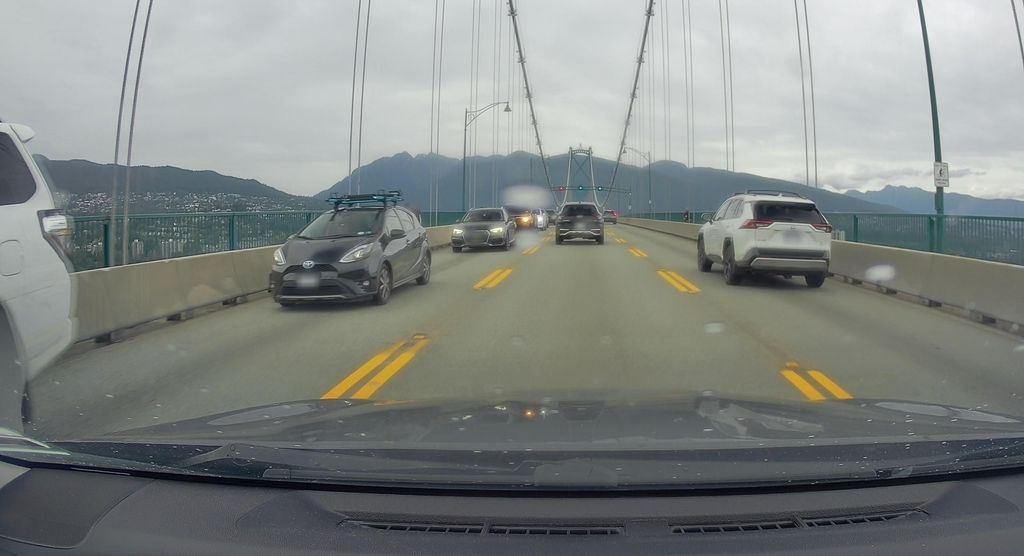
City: vancouver